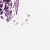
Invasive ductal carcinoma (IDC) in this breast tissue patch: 0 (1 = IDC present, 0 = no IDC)